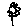
Label: flower